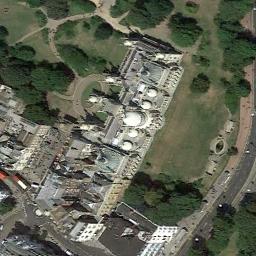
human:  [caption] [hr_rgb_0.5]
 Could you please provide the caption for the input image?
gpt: There are some trees near the palace .

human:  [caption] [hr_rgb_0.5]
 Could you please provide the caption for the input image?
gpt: The palace is on the grass next to some trees .

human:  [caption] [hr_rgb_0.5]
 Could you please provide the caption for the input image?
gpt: The palace is surrounded by trees .

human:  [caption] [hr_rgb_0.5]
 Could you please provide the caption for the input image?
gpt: The palace with some towers of different sizes is surrounded by a green area .

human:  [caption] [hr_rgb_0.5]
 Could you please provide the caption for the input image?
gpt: There are some green trees beside the palace with several domes .